A time-domain waveform of one vibration snapshot from a rolling-element bearing is shown. Classify the bearing condition as one of: normal, inner_race, outer_race, ball.
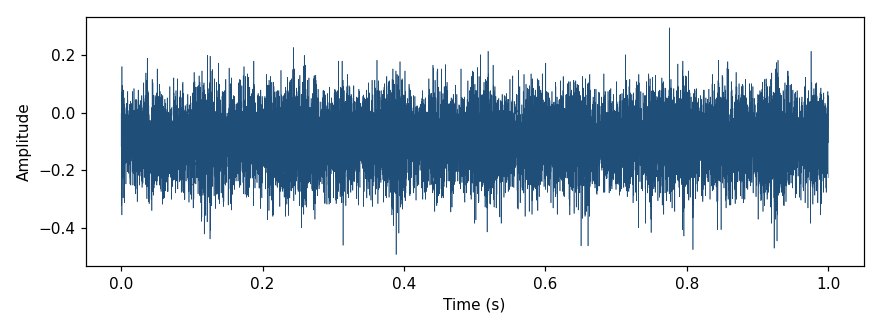
Answer: normal